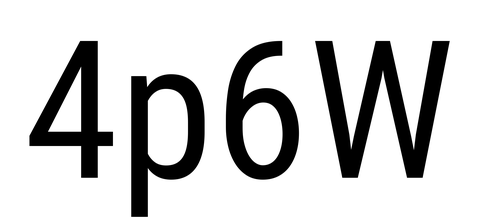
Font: Roboto_Condensed_Regular